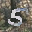
Label: 5